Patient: sex M, age 58
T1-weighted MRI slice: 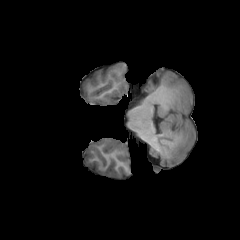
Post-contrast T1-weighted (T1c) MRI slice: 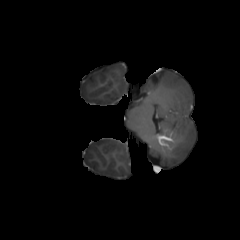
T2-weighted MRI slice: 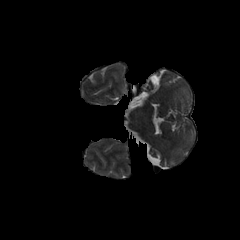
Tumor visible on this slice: no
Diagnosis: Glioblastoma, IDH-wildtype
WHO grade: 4